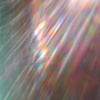
Label: sunburn